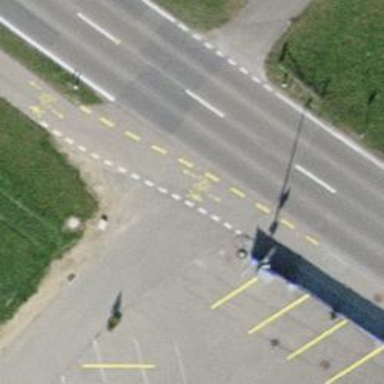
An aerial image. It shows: Unmarked road crossing.